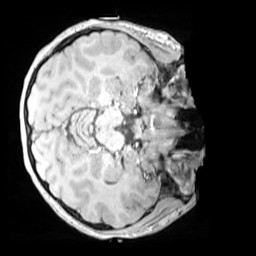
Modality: MP2RAGE
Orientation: axial
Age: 12
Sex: female
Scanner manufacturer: siemens
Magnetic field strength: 3 T
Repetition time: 4 s
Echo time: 0.00303 s